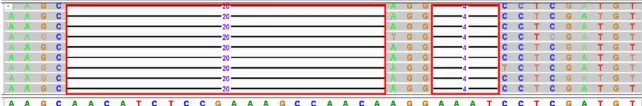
The results of NGS testing displayed by IGV. (A) T751_I759delinsG mutation in EGFR Exon 19.
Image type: chart (chart)